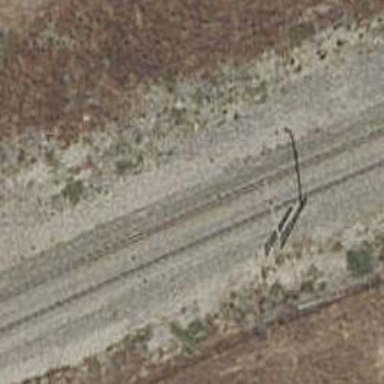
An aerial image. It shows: Railway track with contact line for electrification.